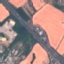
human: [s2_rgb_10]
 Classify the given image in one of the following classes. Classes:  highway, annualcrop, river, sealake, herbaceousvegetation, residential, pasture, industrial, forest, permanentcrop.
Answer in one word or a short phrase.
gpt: Highway